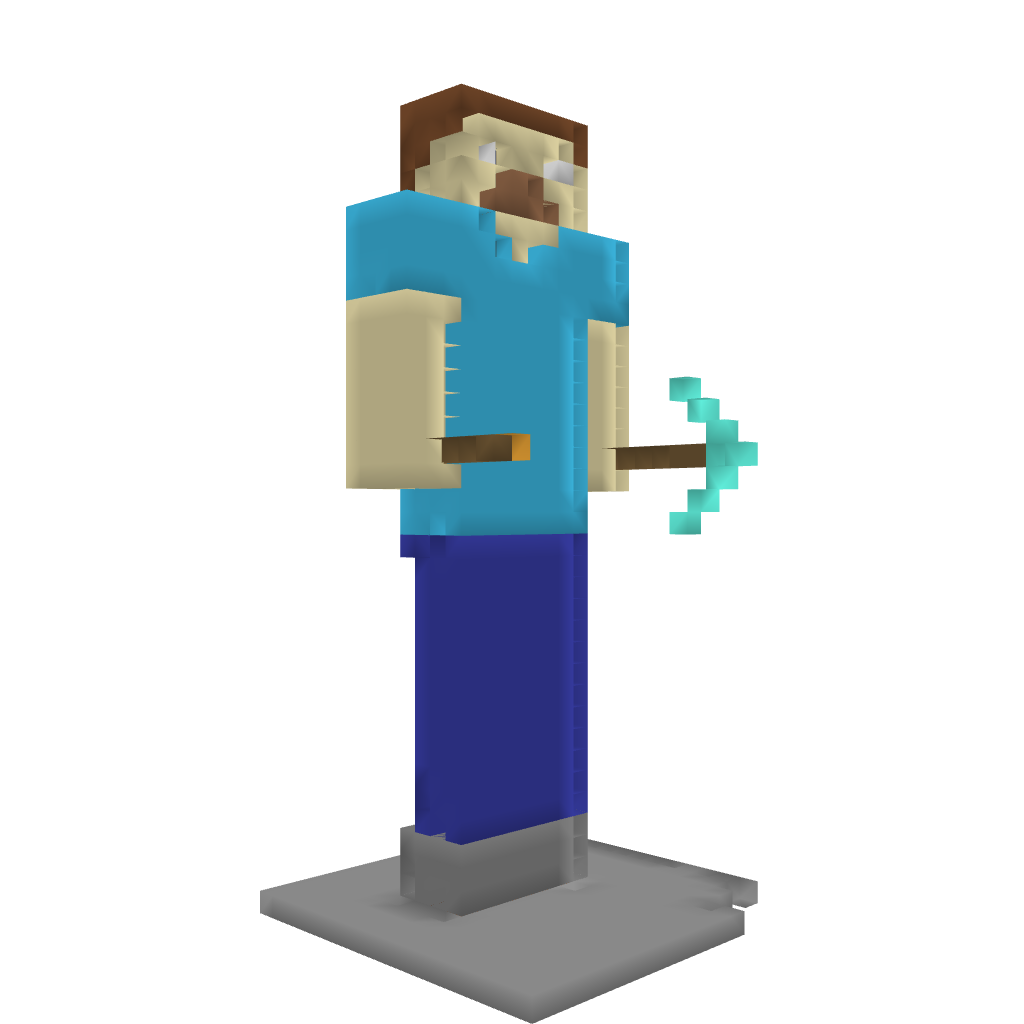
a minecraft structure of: Giant Steve